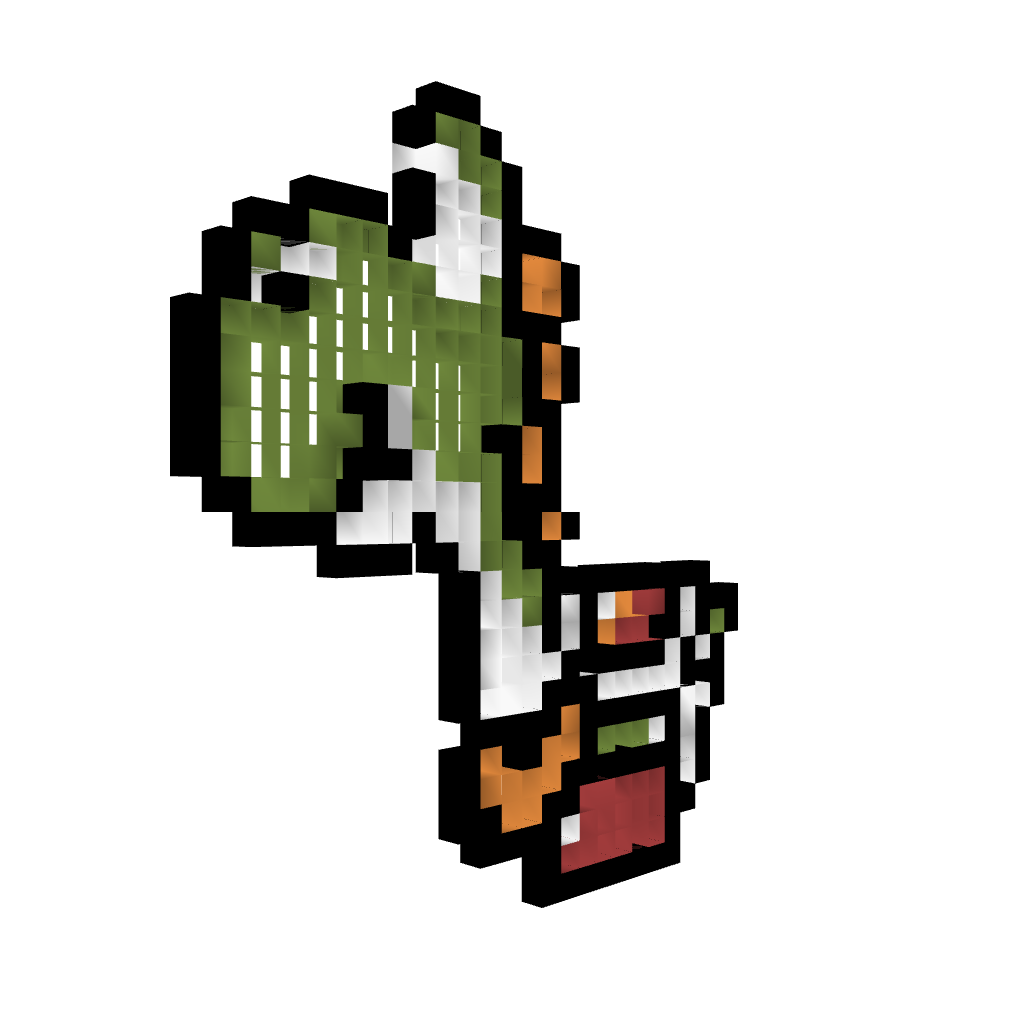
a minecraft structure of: Yoshi high quality pixel art